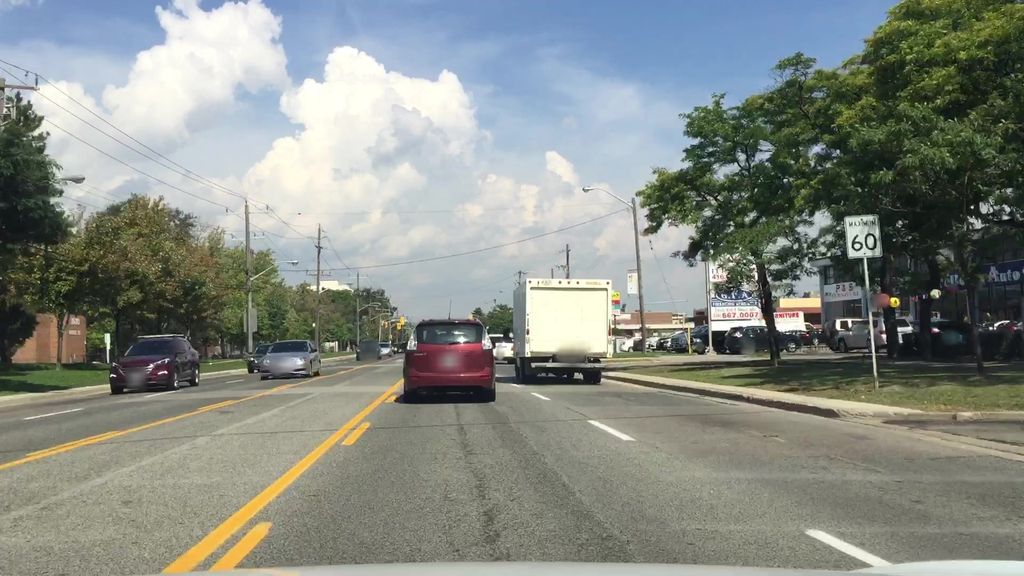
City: toronto